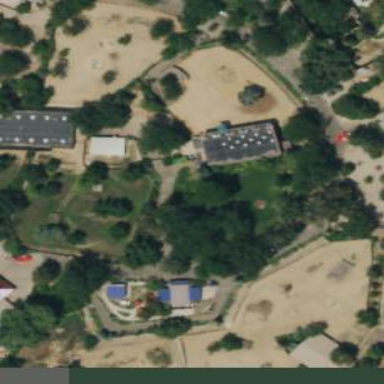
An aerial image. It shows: Park.